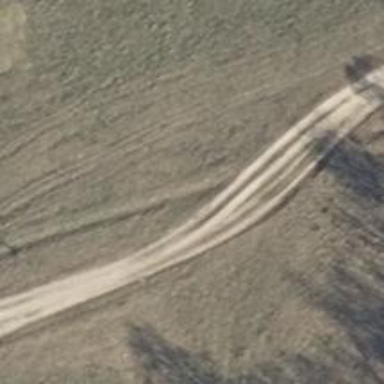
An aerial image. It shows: Dirt track road with grade3 tracktype.